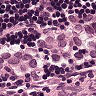
Metastatic tissue present: yes